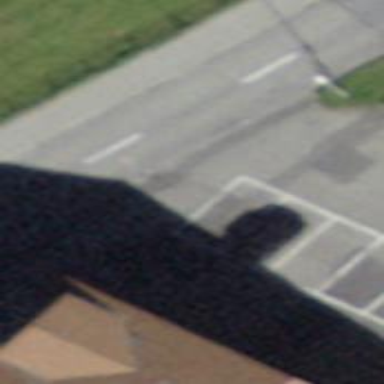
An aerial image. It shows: Bus stop with platform for public transport.